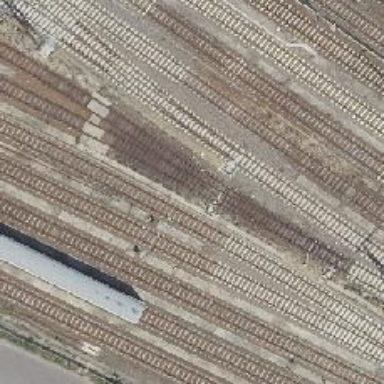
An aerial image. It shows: Railway siding with rails.